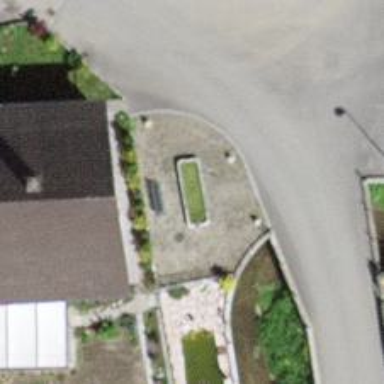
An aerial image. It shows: Fountain.